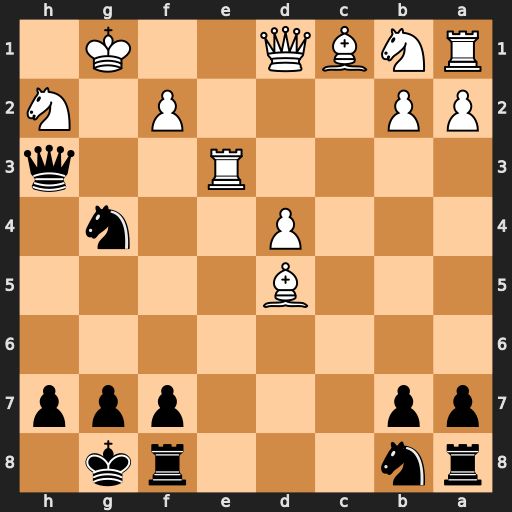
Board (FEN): rn3rk1/pp3ppp/8/3B4/3P2n1/4R2q/PP3P1N/RNBQ2K1
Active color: b
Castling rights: -
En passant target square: -
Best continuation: Qxh2+ Kf1 Qxf2#